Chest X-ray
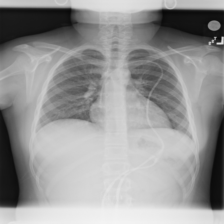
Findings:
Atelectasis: negative
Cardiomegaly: negative
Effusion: negative
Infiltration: negative
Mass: negative
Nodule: negative
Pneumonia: negative
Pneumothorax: negative
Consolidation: negative
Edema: negative
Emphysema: negative
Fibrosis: negative
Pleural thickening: negative
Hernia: negative